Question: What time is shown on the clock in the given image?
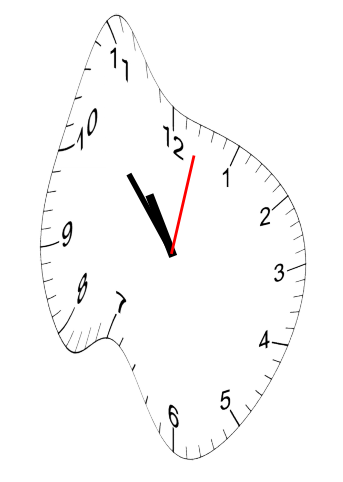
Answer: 10:53:02